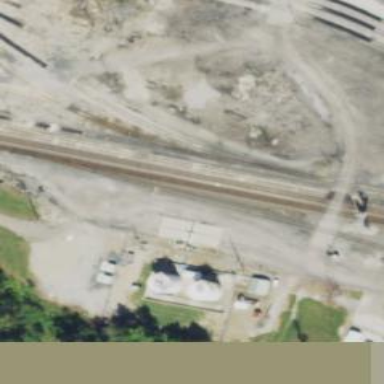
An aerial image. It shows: Railway track.